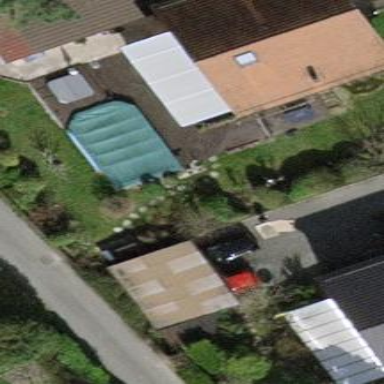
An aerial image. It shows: Garden surrounded by fence.